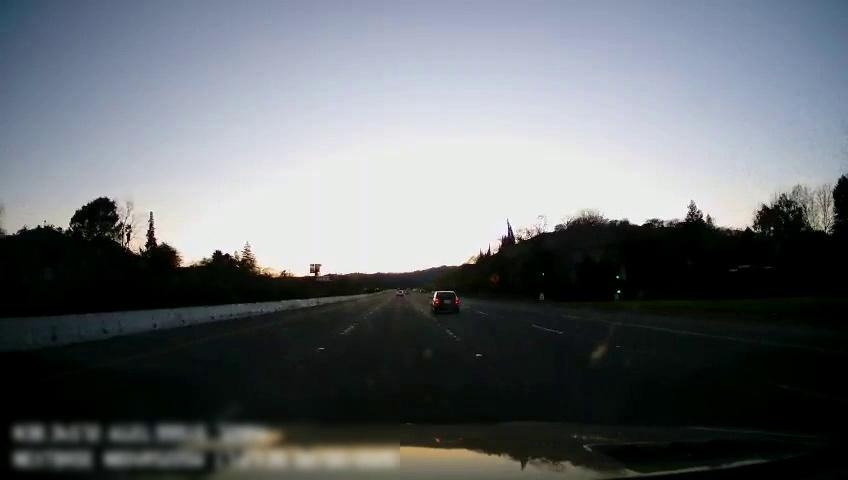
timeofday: Day
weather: Cloudy
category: Drivable Space
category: Vehicles | Car
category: Lanes | Current Lane
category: Lanes | Current Lane
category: Lanes | Alternate Lane
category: Lanes | Alternate Lane
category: Traffic | Signs